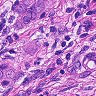
Metastatic tissue present: yes